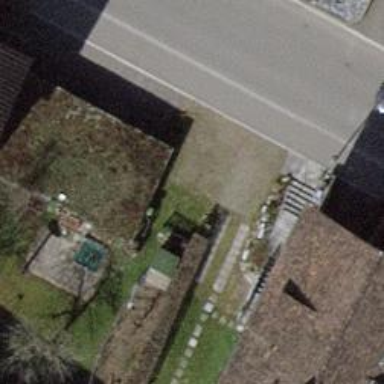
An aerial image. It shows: Hedge barrier.